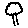
Label: tree